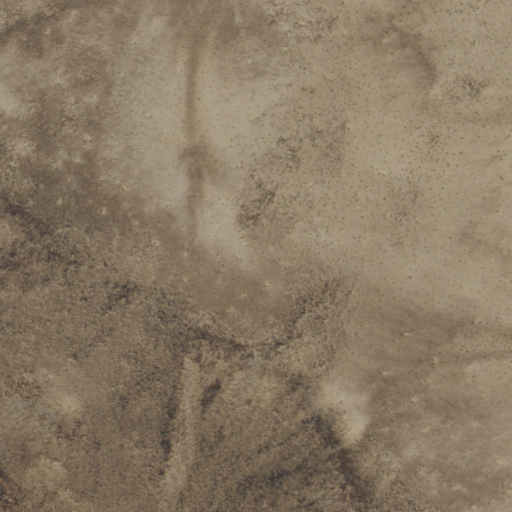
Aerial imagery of mountain in Nevada named Black Mesa containing shrub and grassland